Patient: sex M, age 57
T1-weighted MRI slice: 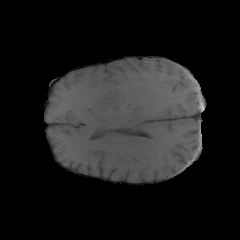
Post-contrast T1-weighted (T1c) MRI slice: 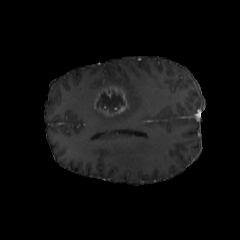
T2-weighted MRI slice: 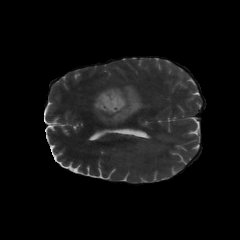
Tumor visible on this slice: yes
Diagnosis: Glioblastoma, IDH-wildtype
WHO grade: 4